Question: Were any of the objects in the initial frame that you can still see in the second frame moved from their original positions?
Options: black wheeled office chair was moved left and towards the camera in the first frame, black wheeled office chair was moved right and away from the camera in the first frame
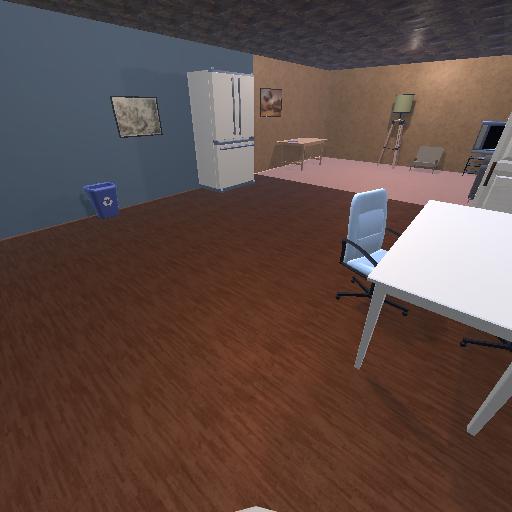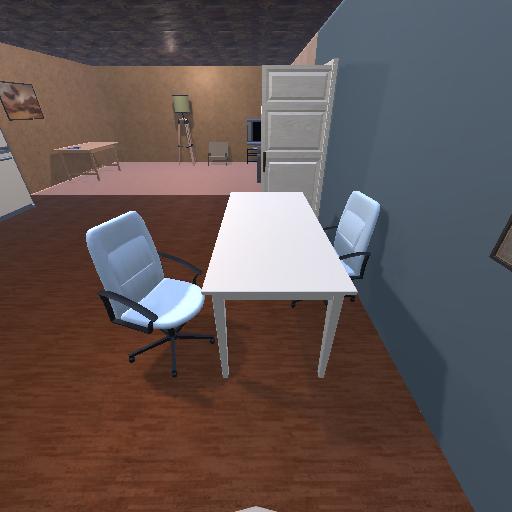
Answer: black wheeled office chair was moved left and towards the camera in the first frame